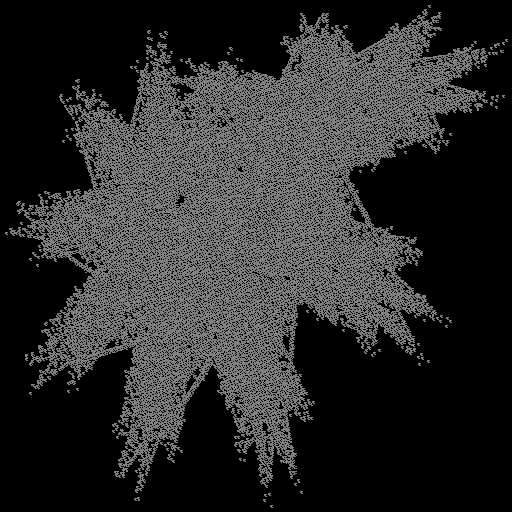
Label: involucre